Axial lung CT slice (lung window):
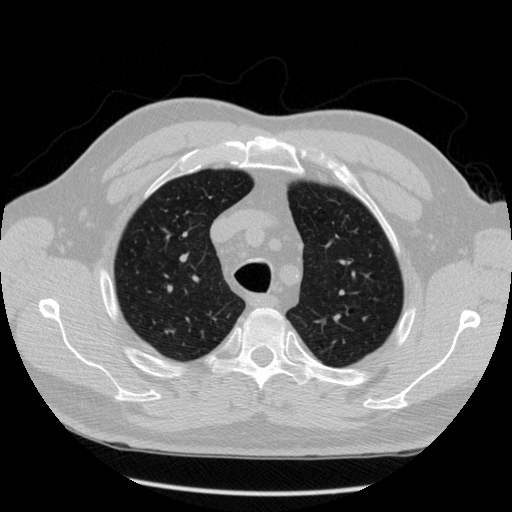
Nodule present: no